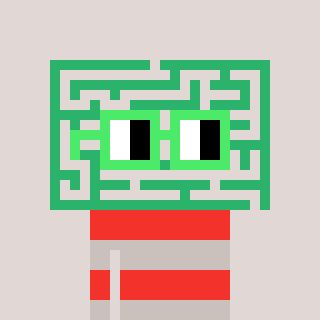
a pixel art character with square light green glasses, a maze-shaped head and a foggrey-colored body on a warm background